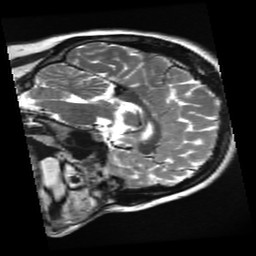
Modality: T2w
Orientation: sagittal
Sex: female
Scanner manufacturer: ge
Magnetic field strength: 3 T
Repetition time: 5 s
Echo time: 0.0975 s